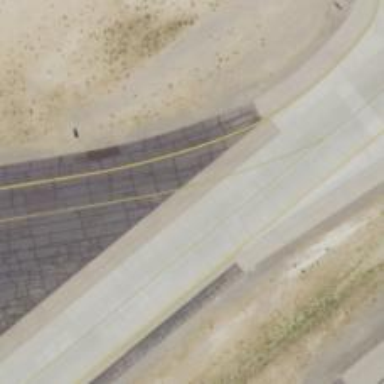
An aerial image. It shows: Image of taxiway at airport.